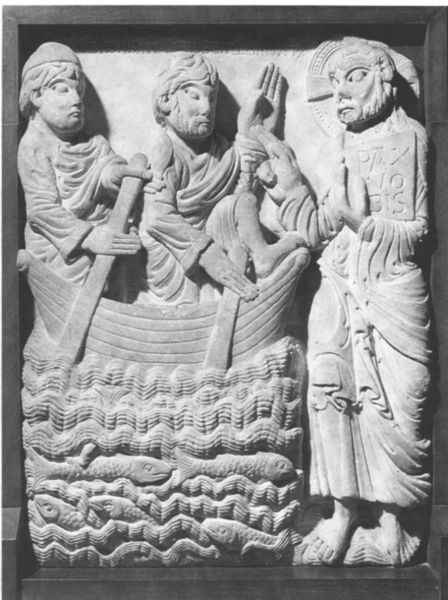
Titel: Detail der Fassade von S. Pedro de Roda, Christi Erscheinung auf den Wassern
Künstler: Meister von Cabestany
Institution: Barcelona, Museo Frederico Marès
Schlagwörter: hand, mann, meer, wasser, menschen, see, männer, bart, bibel, stein, gehen, kirche, auge, gewand, boot, paddel, ruder, skulptur, relief, schiff, schrift, wellen, fischer, rudern, barfuss, buch, frieden, seegang, fisch, heiligenschein, nimbus, christus, jesus, erhoben, segen, gips, grüssen, rettung, fische, friede, halo, pax, halbrelief, gleichnis, pax nobis, auf dem meer gehen, pax nobix, über das wasser gehen